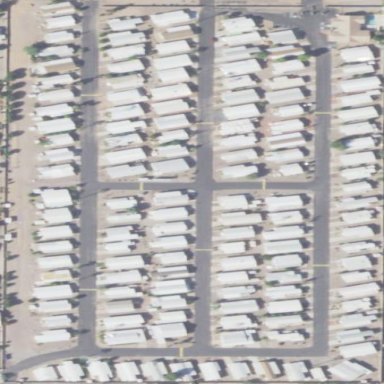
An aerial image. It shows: Residential area known as trailer park.